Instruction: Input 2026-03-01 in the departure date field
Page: home
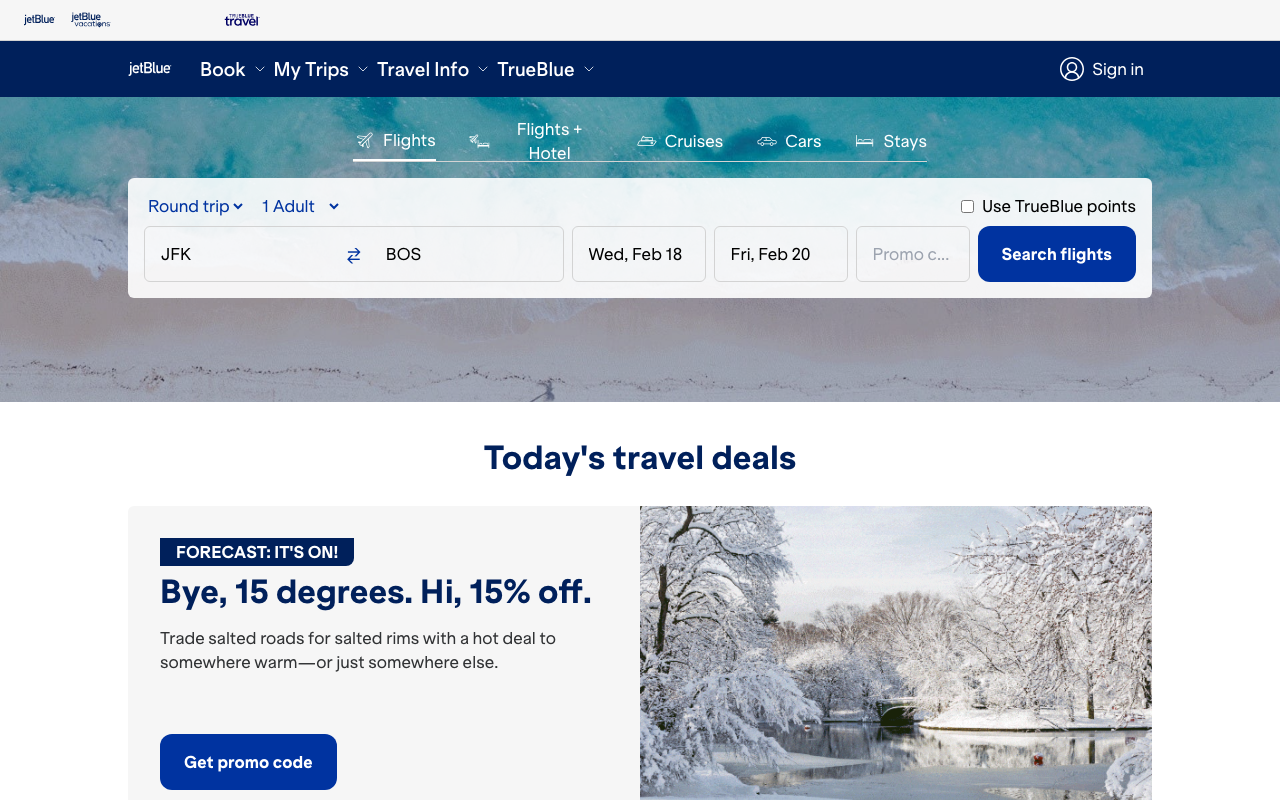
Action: type